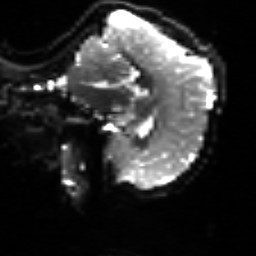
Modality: sbref
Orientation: sagittal
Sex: male
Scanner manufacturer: siemens
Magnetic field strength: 3 T
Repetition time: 5 s
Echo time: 0.071 s